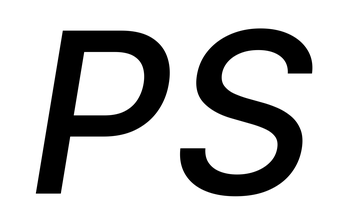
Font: Inter-Italic_Medium_Italic